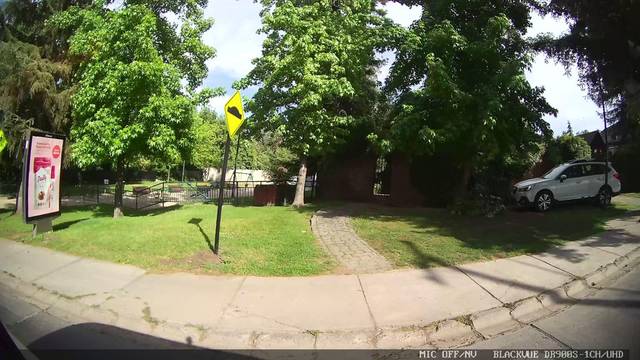
Region: Chile
Coordinates: -33.342, -70.511